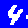
Digit: 4